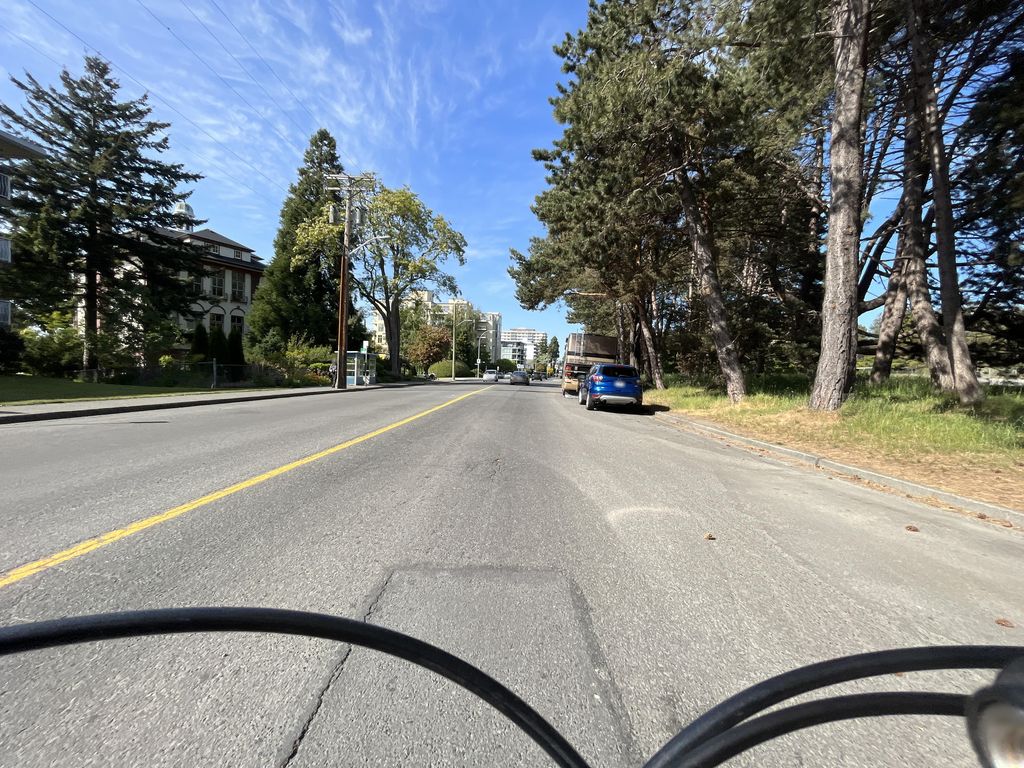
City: victoria